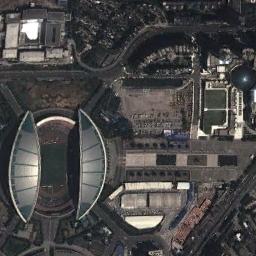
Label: stadium